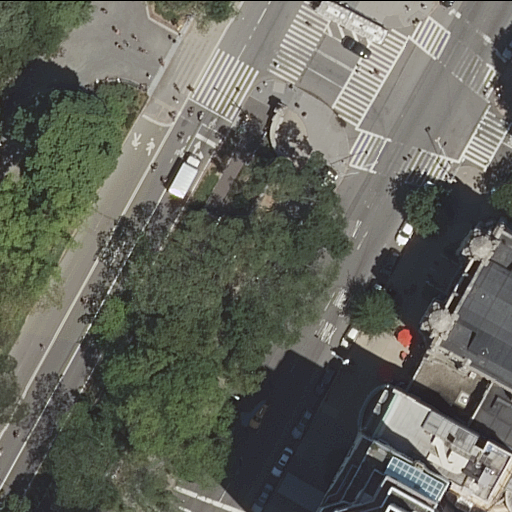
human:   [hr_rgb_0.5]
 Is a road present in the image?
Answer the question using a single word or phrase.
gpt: yes

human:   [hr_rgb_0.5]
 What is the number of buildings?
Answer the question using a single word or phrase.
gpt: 3

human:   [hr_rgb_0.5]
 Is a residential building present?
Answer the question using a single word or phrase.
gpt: yes

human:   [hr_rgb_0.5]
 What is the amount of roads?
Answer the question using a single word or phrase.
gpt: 16

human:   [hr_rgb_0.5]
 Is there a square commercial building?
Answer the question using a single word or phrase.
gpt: no

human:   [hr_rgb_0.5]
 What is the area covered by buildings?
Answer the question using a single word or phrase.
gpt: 3089m2

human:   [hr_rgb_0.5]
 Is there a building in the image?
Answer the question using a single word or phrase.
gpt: yes

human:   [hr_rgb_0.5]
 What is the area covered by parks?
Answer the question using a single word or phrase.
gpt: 10410m2

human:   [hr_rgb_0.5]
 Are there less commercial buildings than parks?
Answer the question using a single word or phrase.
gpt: yes

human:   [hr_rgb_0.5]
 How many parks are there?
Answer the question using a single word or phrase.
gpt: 1

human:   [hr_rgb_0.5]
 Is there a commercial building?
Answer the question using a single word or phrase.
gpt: no

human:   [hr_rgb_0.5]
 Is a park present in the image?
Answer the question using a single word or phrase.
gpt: yes

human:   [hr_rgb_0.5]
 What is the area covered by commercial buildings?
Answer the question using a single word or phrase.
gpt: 0m2

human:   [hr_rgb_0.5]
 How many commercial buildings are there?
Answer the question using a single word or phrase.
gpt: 0

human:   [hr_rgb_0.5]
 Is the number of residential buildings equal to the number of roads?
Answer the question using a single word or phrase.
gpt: no

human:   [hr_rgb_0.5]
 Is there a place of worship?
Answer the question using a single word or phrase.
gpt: yes

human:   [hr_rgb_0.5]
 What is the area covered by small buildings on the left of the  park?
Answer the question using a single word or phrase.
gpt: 0m2

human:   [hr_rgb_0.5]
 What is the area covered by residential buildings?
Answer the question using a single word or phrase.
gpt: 758m2

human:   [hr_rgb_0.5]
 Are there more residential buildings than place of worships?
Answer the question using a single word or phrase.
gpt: yes

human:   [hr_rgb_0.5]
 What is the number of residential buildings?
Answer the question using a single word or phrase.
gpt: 2

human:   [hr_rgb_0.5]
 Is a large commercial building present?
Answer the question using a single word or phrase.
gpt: no

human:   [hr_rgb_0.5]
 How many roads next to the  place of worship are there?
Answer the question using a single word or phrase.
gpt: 16

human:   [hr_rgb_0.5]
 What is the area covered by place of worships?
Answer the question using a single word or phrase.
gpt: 2330m2

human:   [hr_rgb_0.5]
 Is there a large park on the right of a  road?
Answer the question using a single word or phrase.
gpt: no

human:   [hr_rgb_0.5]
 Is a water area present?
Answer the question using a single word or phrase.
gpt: no

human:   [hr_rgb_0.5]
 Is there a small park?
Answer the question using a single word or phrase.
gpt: no

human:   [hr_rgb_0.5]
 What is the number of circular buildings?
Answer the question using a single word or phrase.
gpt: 0

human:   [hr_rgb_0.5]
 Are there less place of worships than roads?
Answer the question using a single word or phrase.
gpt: yes

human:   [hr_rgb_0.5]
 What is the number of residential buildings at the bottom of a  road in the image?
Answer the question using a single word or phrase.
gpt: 2

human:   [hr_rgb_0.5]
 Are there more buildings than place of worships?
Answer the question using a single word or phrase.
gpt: yes

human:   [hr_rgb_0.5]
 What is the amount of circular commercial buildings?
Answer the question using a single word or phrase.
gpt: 0

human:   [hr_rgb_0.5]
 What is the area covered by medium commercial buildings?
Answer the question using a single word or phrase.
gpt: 0m2

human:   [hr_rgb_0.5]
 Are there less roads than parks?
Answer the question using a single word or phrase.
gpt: no

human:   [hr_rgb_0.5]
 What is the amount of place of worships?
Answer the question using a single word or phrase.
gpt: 1

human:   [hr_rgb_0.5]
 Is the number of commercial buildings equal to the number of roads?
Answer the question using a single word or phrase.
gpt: no

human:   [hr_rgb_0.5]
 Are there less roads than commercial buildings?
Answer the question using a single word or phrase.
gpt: no

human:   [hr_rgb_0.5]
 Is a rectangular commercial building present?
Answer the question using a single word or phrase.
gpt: no

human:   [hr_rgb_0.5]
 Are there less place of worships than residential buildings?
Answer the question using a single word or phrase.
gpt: yes

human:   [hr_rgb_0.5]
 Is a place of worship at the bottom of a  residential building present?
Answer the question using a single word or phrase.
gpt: no

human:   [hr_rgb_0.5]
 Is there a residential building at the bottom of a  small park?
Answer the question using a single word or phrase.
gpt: no

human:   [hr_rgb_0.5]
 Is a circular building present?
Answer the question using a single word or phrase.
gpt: no

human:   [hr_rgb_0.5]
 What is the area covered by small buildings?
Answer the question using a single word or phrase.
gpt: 0m2

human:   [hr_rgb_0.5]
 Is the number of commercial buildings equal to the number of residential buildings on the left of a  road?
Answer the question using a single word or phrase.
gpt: yes

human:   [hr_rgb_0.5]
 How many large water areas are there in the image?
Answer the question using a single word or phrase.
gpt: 0

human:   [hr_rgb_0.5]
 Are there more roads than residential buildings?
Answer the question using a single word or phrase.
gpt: yes

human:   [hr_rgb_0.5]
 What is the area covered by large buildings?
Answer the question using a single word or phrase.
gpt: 2980m2

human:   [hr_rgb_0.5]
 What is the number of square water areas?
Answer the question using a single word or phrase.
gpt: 0

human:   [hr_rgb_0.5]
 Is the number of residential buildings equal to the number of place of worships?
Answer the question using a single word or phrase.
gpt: no

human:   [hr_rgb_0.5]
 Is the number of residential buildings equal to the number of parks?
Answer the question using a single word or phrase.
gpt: no

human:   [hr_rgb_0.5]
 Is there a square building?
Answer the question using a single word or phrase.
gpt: no

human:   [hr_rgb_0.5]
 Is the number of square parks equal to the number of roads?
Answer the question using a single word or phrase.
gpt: no

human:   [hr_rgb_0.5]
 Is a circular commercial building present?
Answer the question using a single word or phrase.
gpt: no

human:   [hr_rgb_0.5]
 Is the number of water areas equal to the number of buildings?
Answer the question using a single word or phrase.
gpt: no

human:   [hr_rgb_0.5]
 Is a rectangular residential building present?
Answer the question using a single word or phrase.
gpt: yes

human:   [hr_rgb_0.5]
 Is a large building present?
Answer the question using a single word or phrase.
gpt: yes

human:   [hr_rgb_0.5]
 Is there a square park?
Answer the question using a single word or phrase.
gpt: no

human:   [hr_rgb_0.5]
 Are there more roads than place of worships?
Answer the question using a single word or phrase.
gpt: yes

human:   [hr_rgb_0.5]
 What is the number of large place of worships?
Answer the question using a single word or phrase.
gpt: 1

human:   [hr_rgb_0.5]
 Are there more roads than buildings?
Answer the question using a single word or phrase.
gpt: yes

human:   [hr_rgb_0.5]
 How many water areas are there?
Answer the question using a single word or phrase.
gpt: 0

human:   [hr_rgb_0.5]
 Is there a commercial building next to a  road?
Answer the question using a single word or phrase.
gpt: no

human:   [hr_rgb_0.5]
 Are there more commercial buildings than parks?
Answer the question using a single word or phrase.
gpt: no

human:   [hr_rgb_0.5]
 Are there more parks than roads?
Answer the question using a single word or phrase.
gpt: no

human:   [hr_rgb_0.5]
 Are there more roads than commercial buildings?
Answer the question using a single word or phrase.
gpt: yes